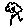
Label: flower